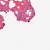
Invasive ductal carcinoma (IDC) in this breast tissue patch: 0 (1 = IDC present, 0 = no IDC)